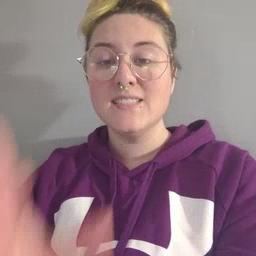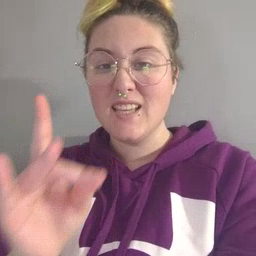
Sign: sticky